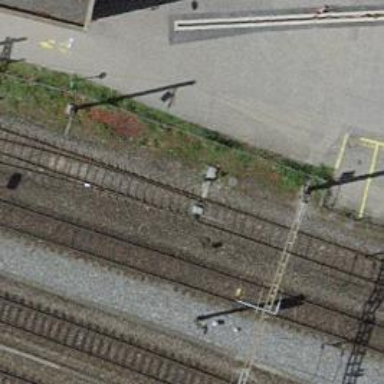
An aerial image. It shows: Railway switch.